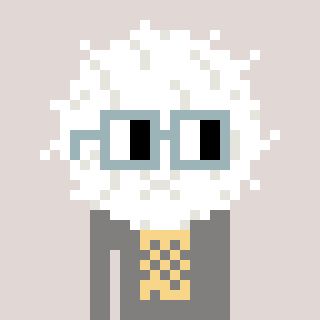
a pixel art character with square dark gray glasses, a cottonball-shaped head and a bluegrey-colored body on a warm background